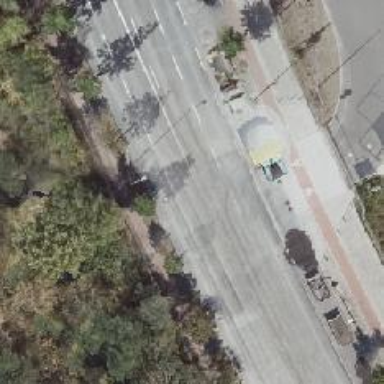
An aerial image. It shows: Secondary road with asphalt surface. There is cycle track on the right side.